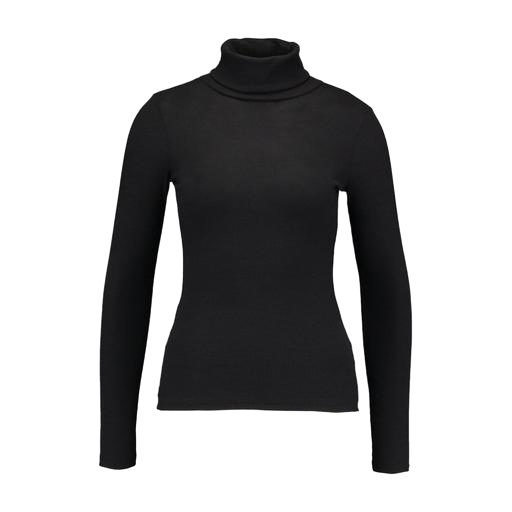
black polo-neck top, black ribbed roll neck top, black turtleneck, white background